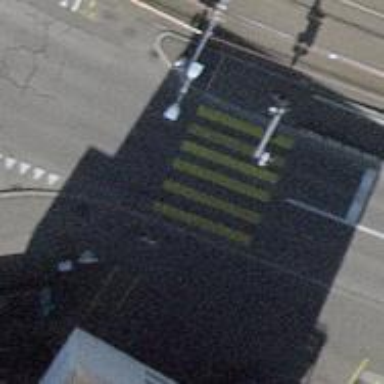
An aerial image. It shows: Zebra crossing with traffic signals.